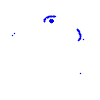
Particle: proton